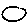
Label: circle